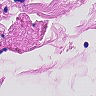
Metastatic tissue present: no